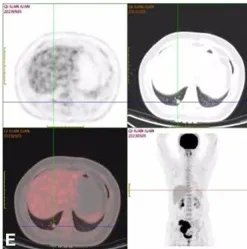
18F-FDG PET-CT showed that the hypermetabolic nodule in lower lobe of right lung, SUVmax = 3.8.
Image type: radiology (pet)